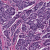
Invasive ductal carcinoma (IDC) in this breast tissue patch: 1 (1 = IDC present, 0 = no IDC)